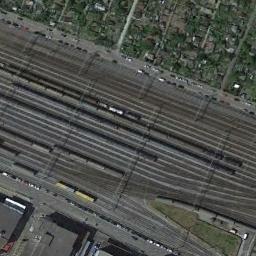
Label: railway